Group 1:
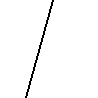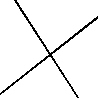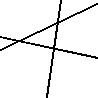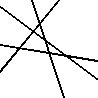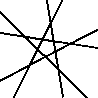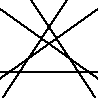
Group 2:
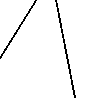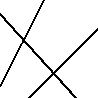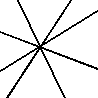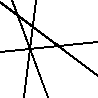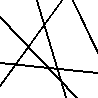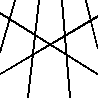
Rule separating the two groups: Any two lines intersect, and no three lines share an intersection point vs. not so.
Comments: Left-sorted examples divide the plane into a maximal amount of disconnected white regions by a given number of "cuts". The number of regions in one of these examples will be the nth value of of the Lazy Caterer sequence ( https://oeis.org/A000124 ), where n is the number of lines.
Author: Leo Crabbe
Reference: https://en.wikipedia.org/wiki/Lazy_caterer%27s_sequence